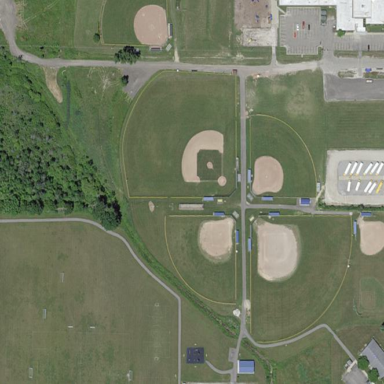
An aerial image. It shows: Baseball pitch for leisure land activities.